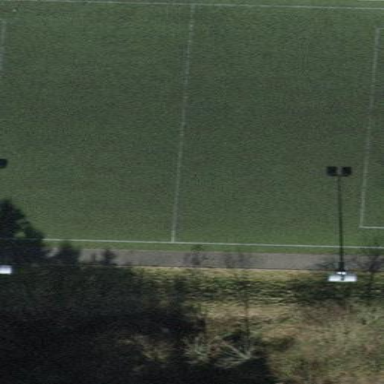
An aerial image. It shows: Soccer pitch for leisureland activities.